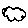
Label: cloud